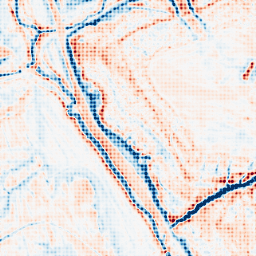
Category: multiscale
Decomposition family: dog_multiscale
Decomposition parameters: sigma_ratio: 1.4
n_scales: 6
base_sigma: 0.5
Upsampling method: sinc_blackman
Upsampling parameters: scale: 8
kernel_size: 8
Upsampling scale: 8